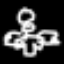
Label: angel